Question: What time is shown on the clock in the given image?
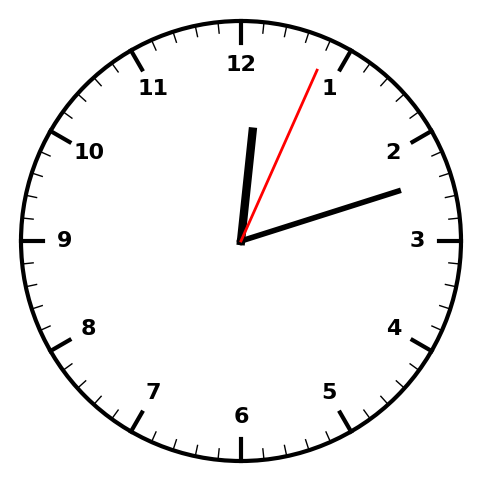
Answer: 12:12:04